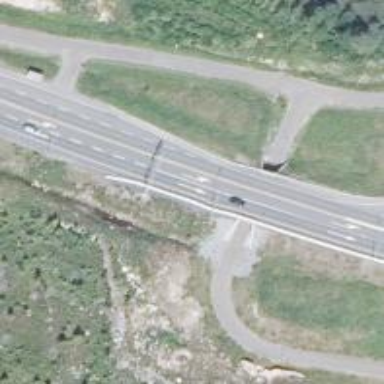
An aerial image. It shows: Asphalt road designated as trunk highway.